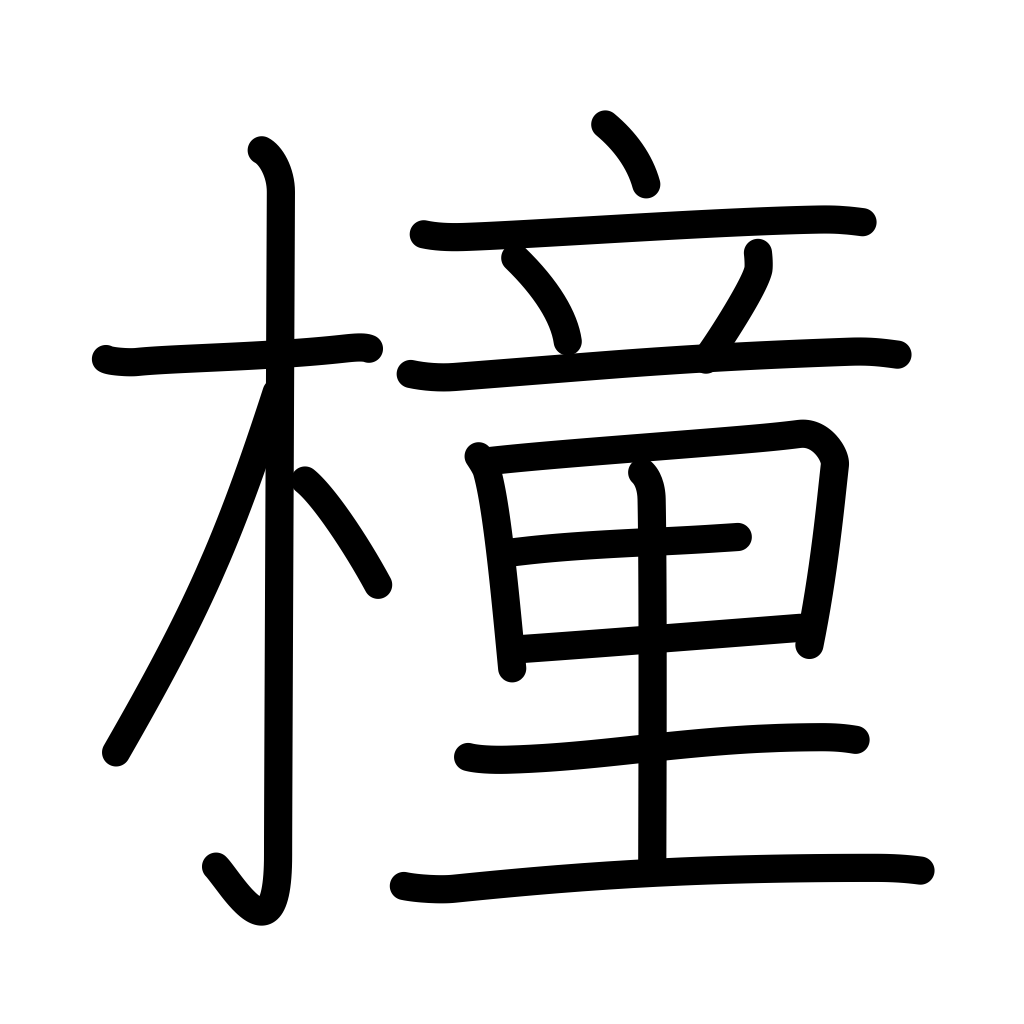
Meaning: pole